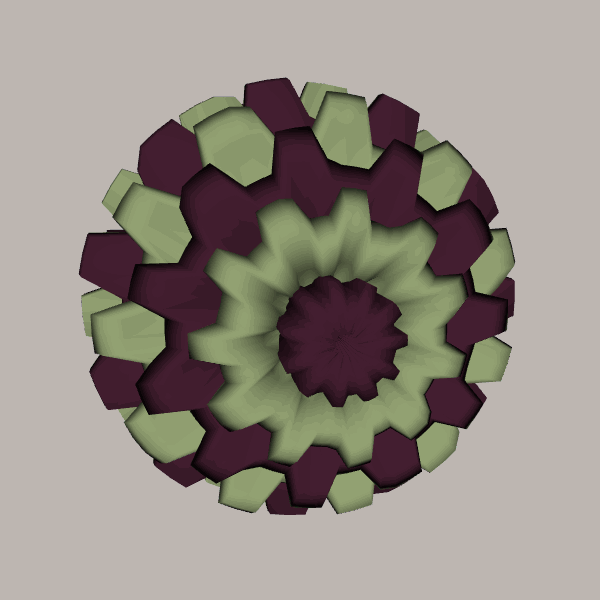
Background: light